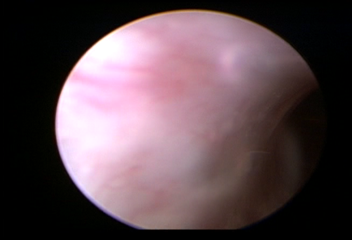
Modality: WLC
Class: Normal mucosa
Bladder cancer association: No